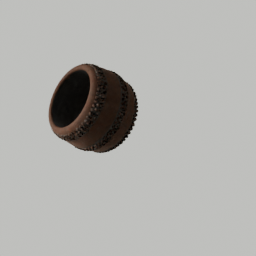
Label: decoration